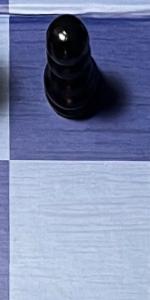
Label: Empty